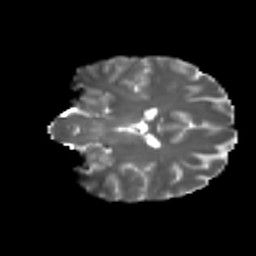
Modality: T2w
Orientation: coronal
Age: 23
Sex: female
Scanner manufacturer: ge
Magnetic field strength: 3 T
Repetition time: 7.8 s
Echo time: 0.0606 s